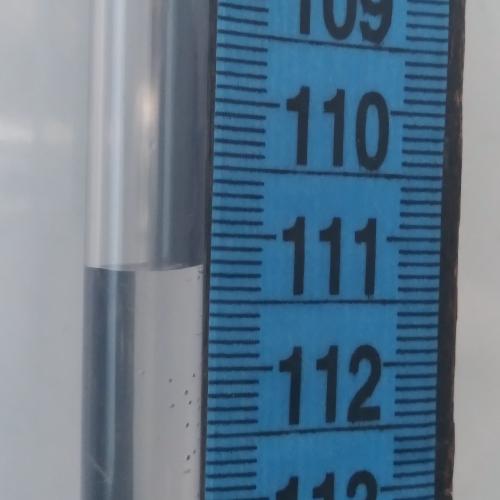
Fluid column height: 111.3 cm